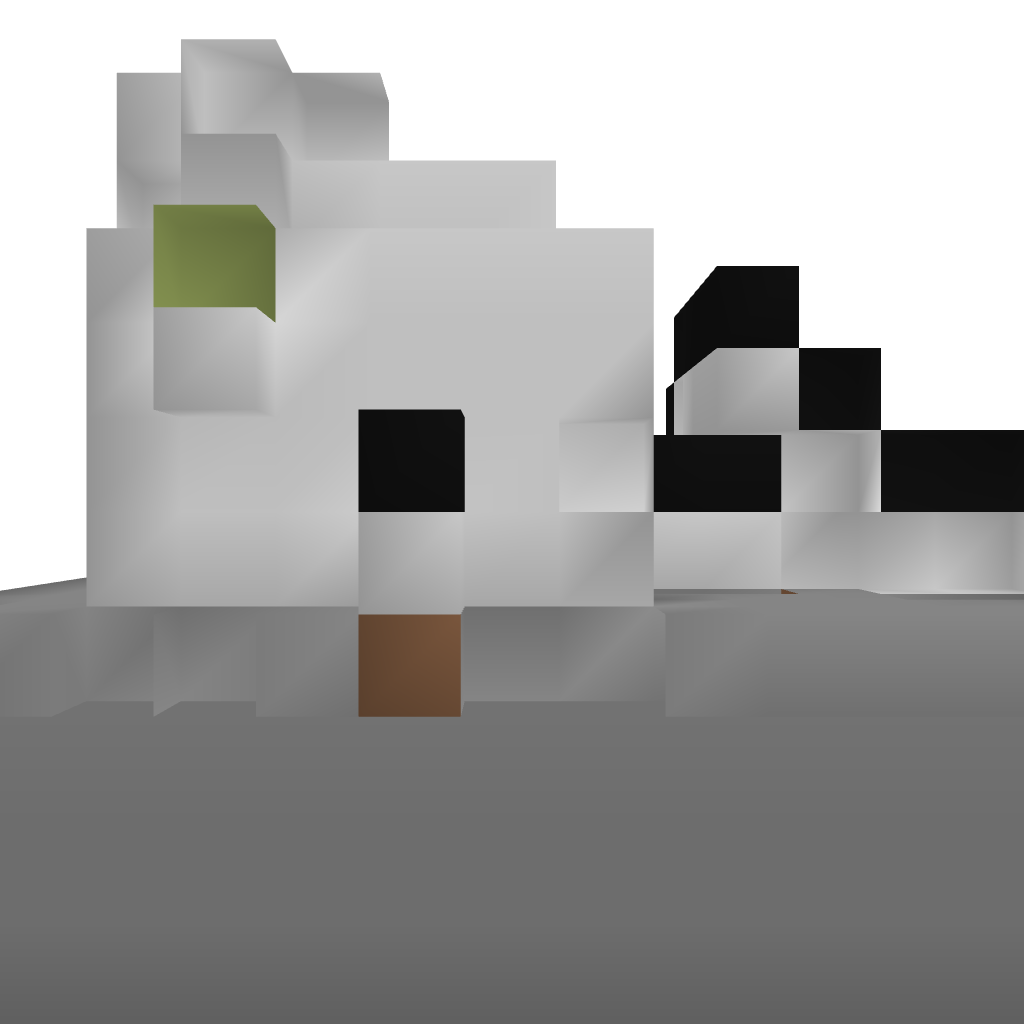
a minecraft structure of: Modern bathroom 2.0